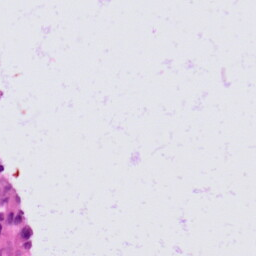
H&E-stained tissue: Skin